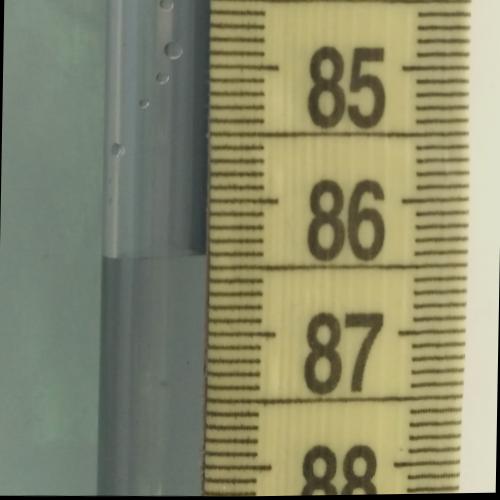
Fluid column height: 86.4 cm